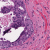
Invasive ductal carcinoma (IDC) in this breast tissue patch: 0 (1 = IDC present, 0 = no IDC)